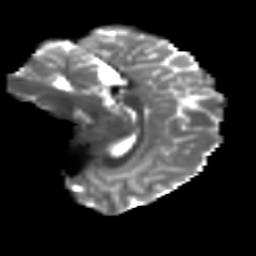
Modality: T2w
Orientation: sagittal
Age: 16
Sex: male
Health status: ill
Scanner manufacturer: ge
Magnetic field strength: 3 T
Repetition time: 7.031 s
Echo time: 0.0835 s